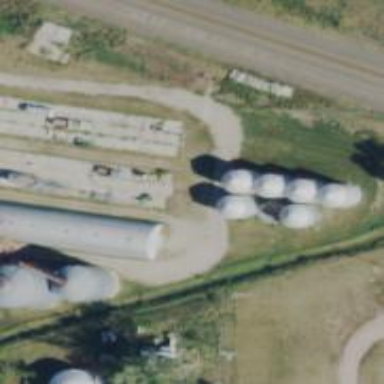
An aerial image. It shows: Silo.